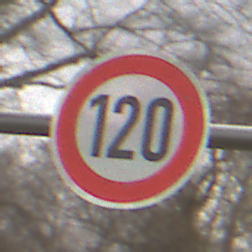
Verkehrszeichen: Geschwindigkeit120
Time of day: Midday
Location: Outdoor (Nature)
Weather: Overcast
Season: NotSpecified
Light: Natural